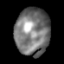
Tissue: lung
Cell type: T cells
Senescence score: 0.2247
Nuclear area (px): 1596
Mean DAPI intensity: 119.815